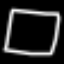
Label: square